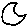
Label: moon